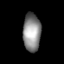
Tissue: lung
Cell type: Epithelial cells
Senescence score: 0.1648
Nuclear area (px): 655
Mean DAPI intensity: 140.579